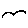
Label: bird